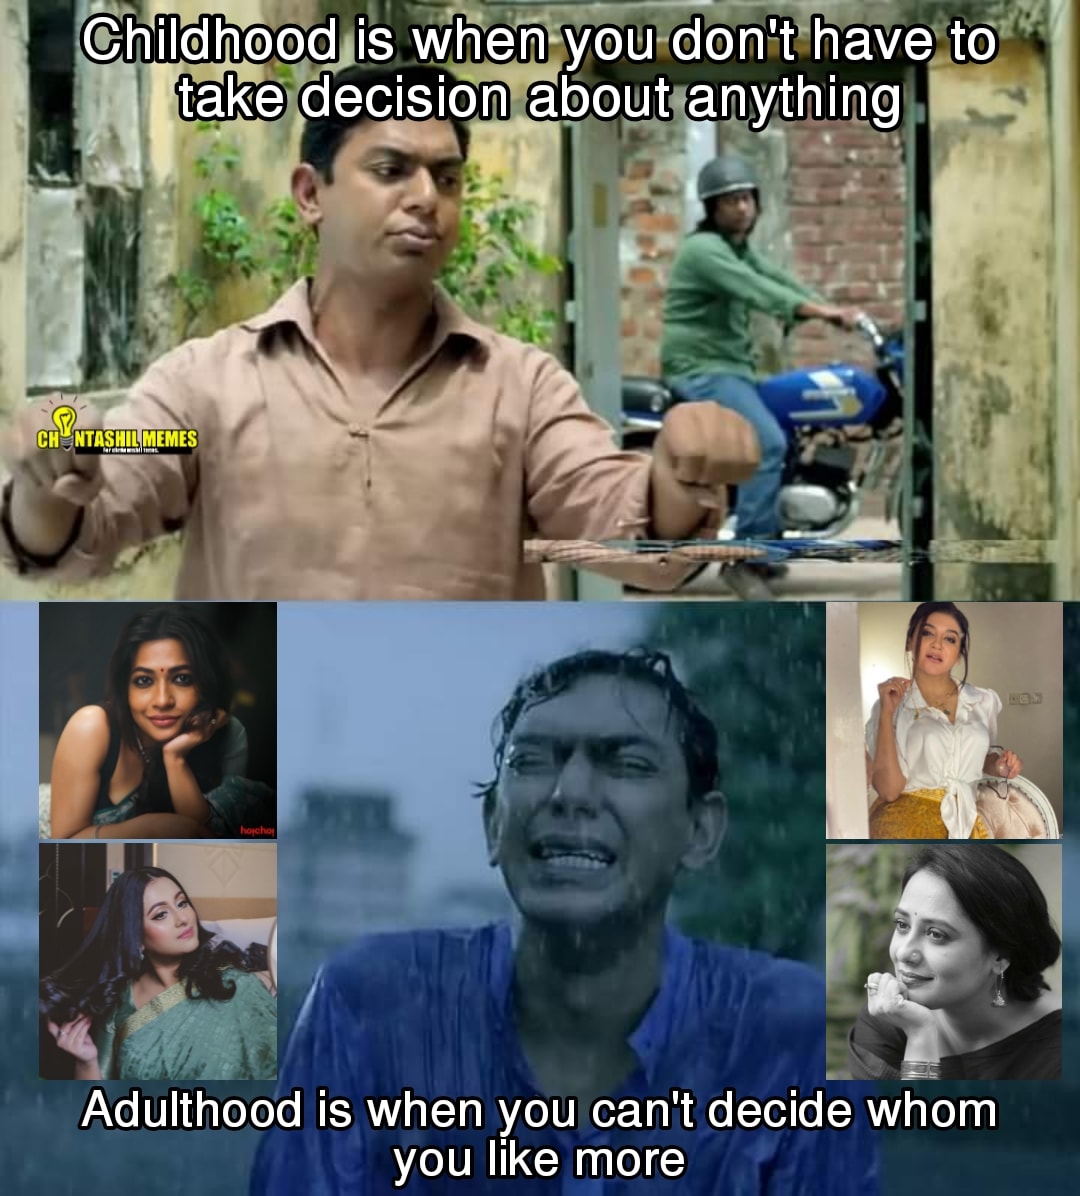
Caption: Childhood is when you don't have to take decision about anything     Adulthood is when you can't decide whom you like more
Label: non-hate